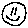
Label: smiley face